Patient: sex M, age 66
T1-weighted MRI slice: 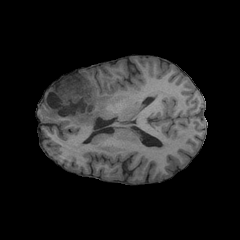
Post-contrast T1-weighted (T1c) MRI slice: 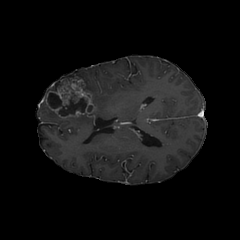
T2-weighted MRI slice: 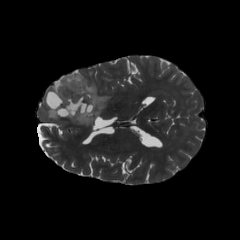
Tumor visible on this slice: yes
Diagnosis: Glioblastoma, IDH-wildtype
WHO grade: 4